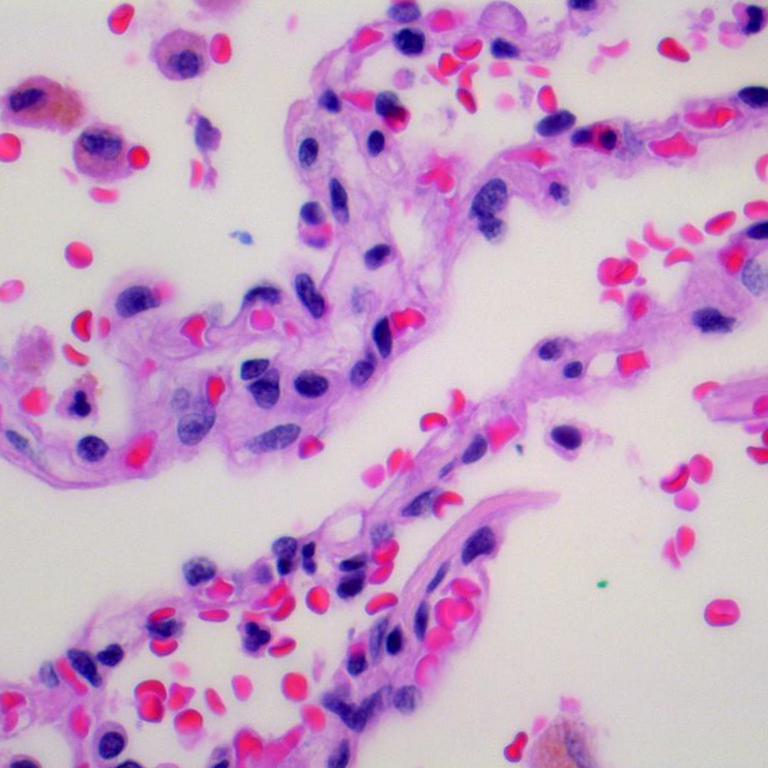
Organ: lung
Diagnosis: benign